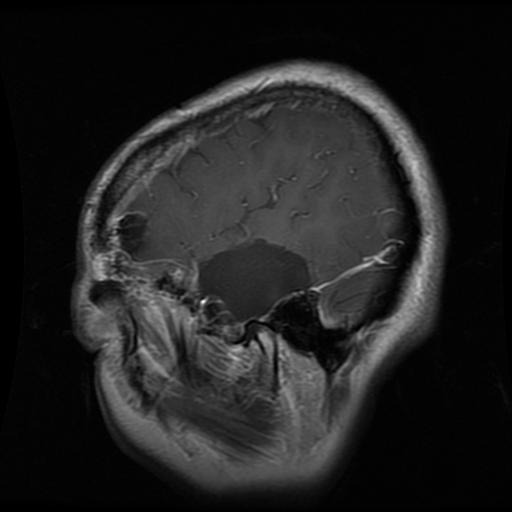
Label: glioma